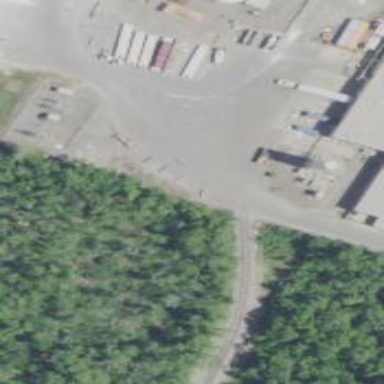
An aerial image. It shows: Lumber spur railway line for freight transport.